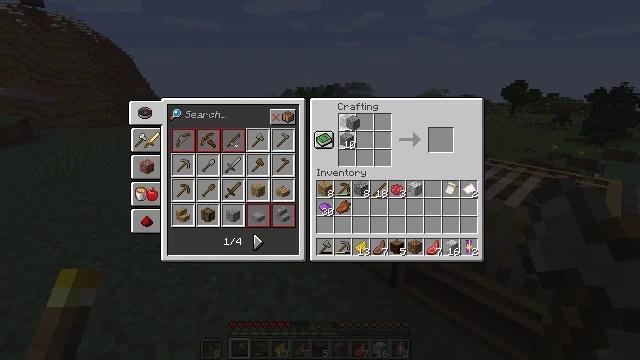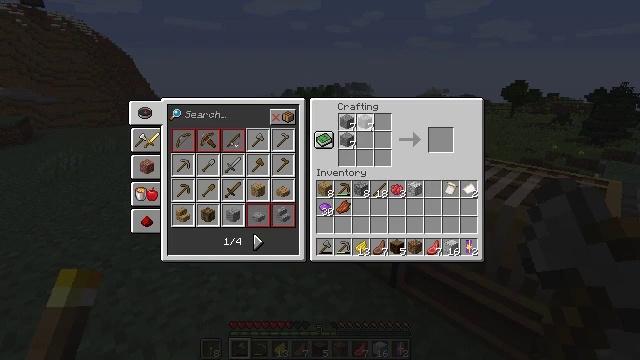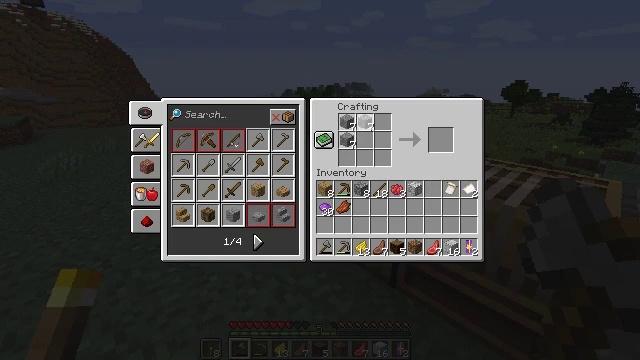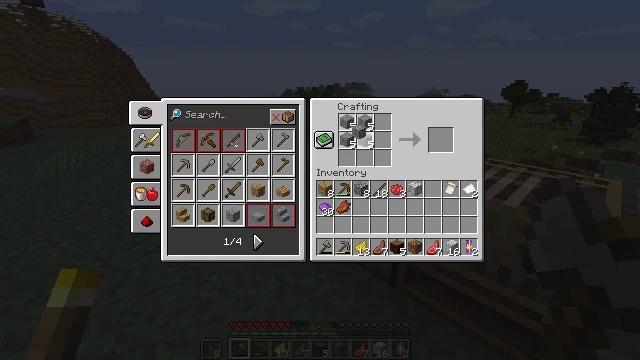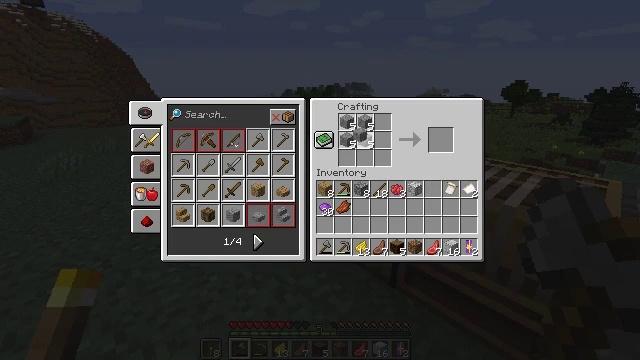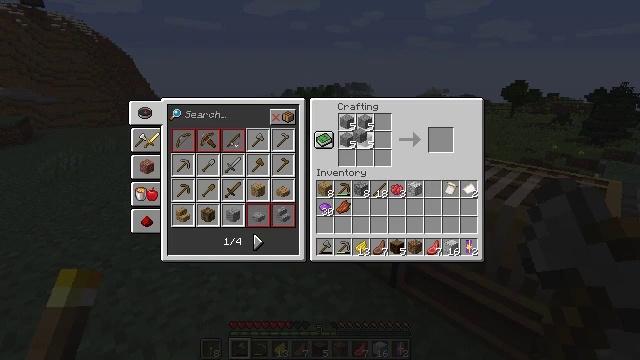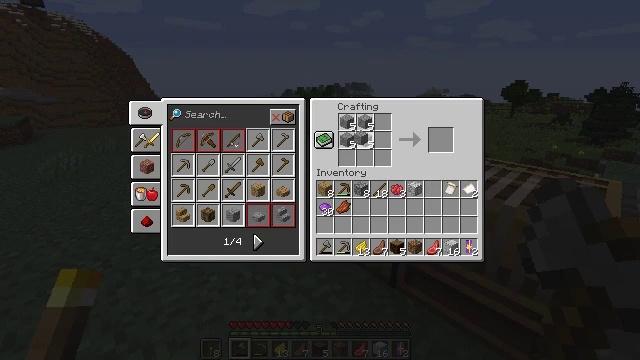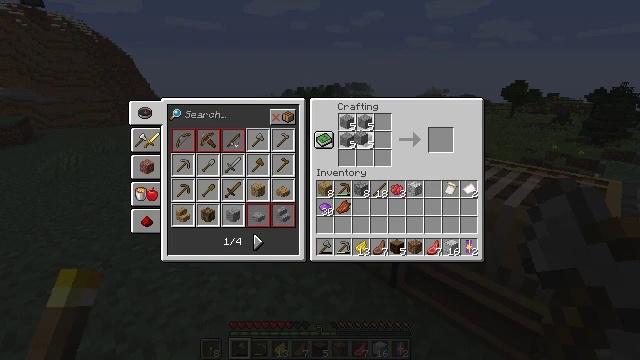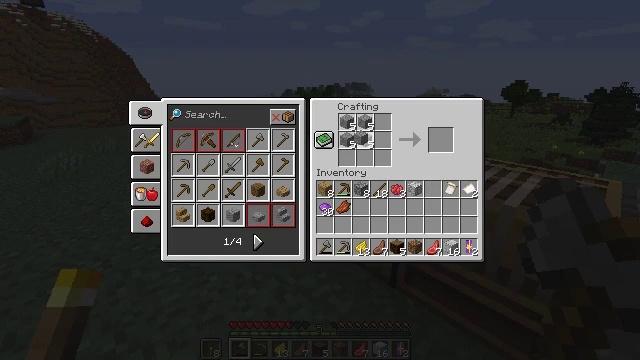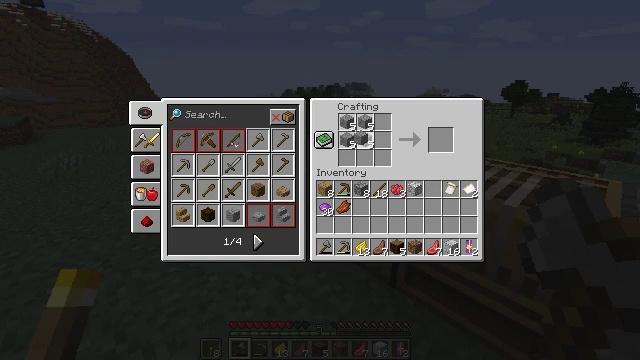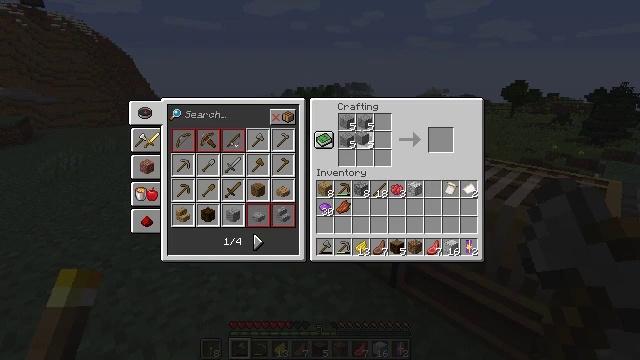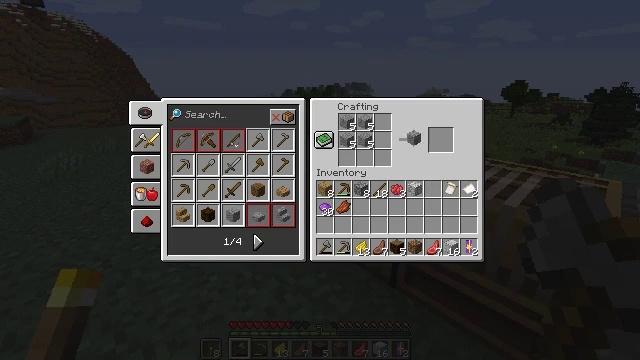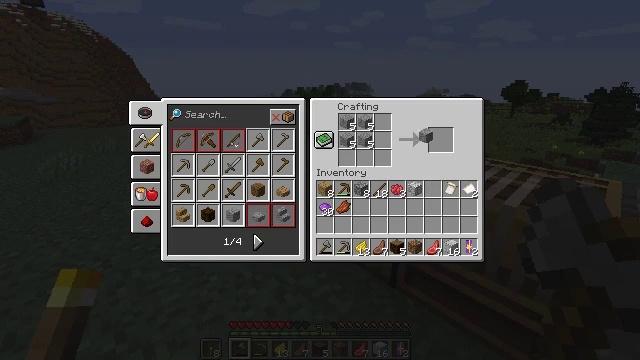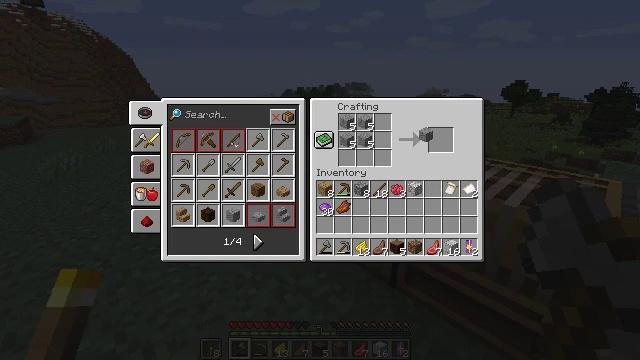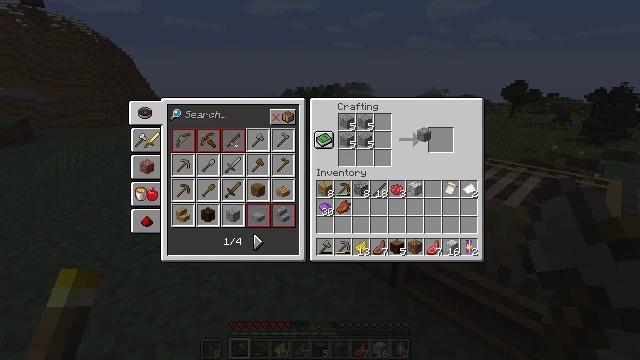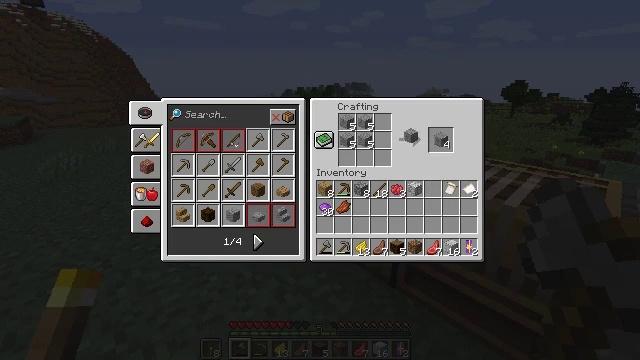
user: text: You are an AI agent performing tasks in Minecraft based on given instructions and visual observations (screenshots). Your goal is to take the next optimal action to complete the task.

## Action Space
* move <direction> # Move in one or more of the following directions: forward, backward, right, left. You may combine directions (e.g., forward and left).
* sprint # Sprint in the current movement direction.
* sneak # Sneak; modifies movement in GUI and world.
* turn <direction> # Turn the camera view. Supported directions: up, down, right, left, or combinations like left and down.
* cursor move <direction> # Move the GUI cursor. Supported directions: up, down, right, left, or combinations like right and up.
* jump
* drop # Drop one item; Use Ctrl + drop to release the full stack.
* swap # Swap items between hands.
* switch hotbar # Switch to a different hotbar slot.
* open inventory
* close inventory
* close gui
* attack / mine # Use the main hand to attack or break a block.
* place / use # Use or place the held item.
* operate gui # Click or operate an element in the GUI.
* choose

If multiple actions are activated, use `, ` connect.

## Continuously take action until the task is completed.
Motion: motion action
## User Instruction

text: Combine four andesite in the crafting table to craft polished andesite.
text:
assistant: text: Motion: operate gui
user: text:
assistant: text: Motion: operate gui
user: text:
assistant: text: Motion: operate gui
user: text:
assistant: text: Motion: operate gui
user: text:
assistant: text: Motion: operate gui
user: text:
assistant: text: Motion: operate gui
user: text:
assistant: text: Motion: operate gui
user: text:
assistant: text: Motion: operate gui
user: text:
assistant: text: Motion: operate gui
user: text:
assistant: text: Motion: no_op
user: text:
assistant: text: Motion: cursor move right
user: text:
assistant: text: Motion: cursor move right
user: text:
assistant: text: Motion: no_op
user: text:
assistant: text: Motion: no_op
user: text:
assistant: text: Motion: cursor move left
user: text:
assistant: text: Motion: cursor move left
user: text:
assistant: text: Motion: cursor move left
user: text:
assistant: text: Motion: cursor move left
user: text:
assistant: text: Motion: no_op
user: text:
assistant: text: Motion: no_op
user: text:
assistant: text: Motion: no_op
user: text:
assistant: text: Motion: operate gui
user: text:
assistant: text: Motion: operate gui
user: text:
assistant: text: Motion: operate gui
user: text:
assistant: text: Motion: no_op
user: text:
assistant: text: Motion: no_op
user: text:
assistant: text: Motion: cursor move right
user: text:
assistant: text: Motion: cursor move right
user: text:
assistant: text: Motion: cursor move right
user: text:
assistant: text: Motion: no_op